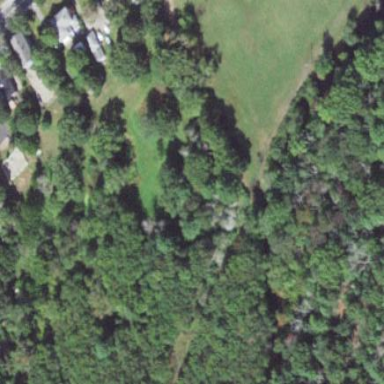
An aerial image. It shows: Woodland with needle-leaved trees.